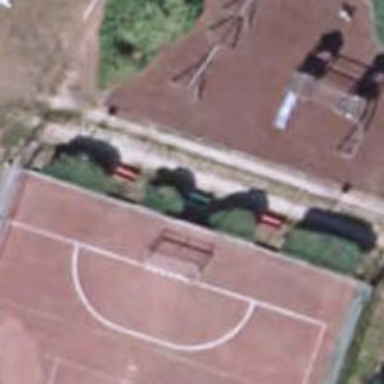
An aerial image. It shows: Bench for seating.